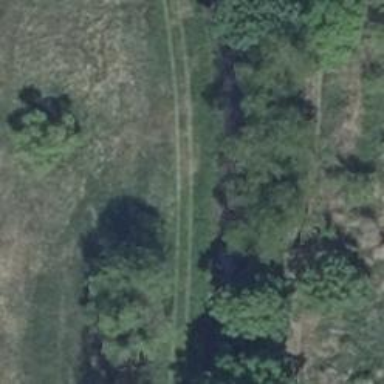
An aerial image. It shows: Grassy track with grade5 tracktype.